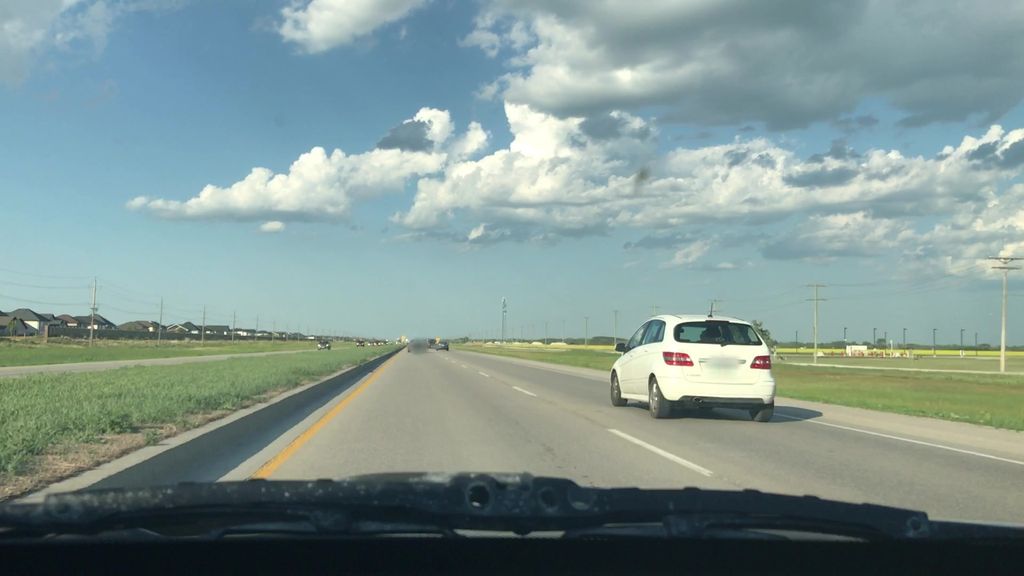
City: winnipeg